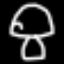
Label: mushroom